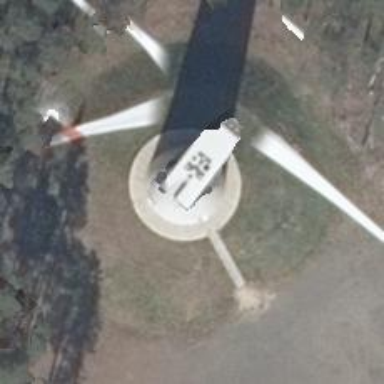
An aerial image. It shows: Wind generator using horizontal axis wind turbines.